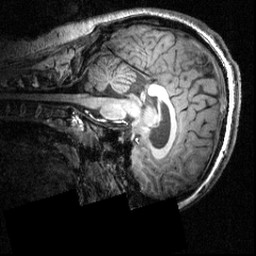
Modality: T1w
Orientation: sagittal
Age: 18
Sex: male
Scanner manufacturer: siemens
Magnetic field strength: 3.951 T
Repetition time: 1.5 s
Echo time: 0.00335 s